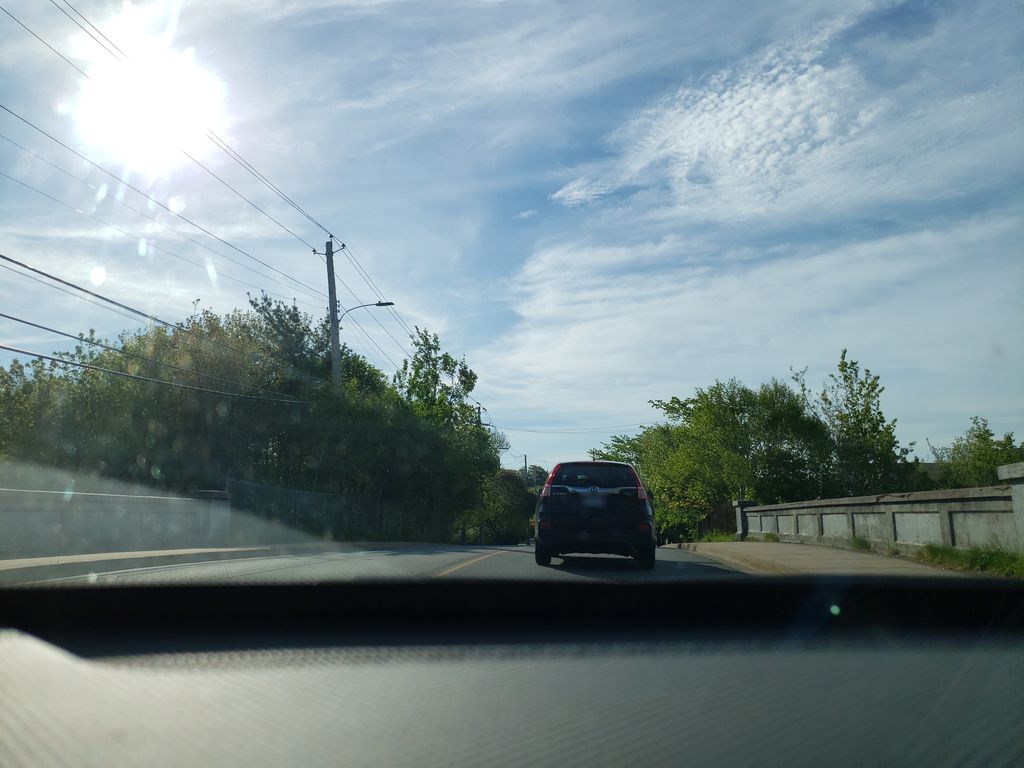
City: halifax